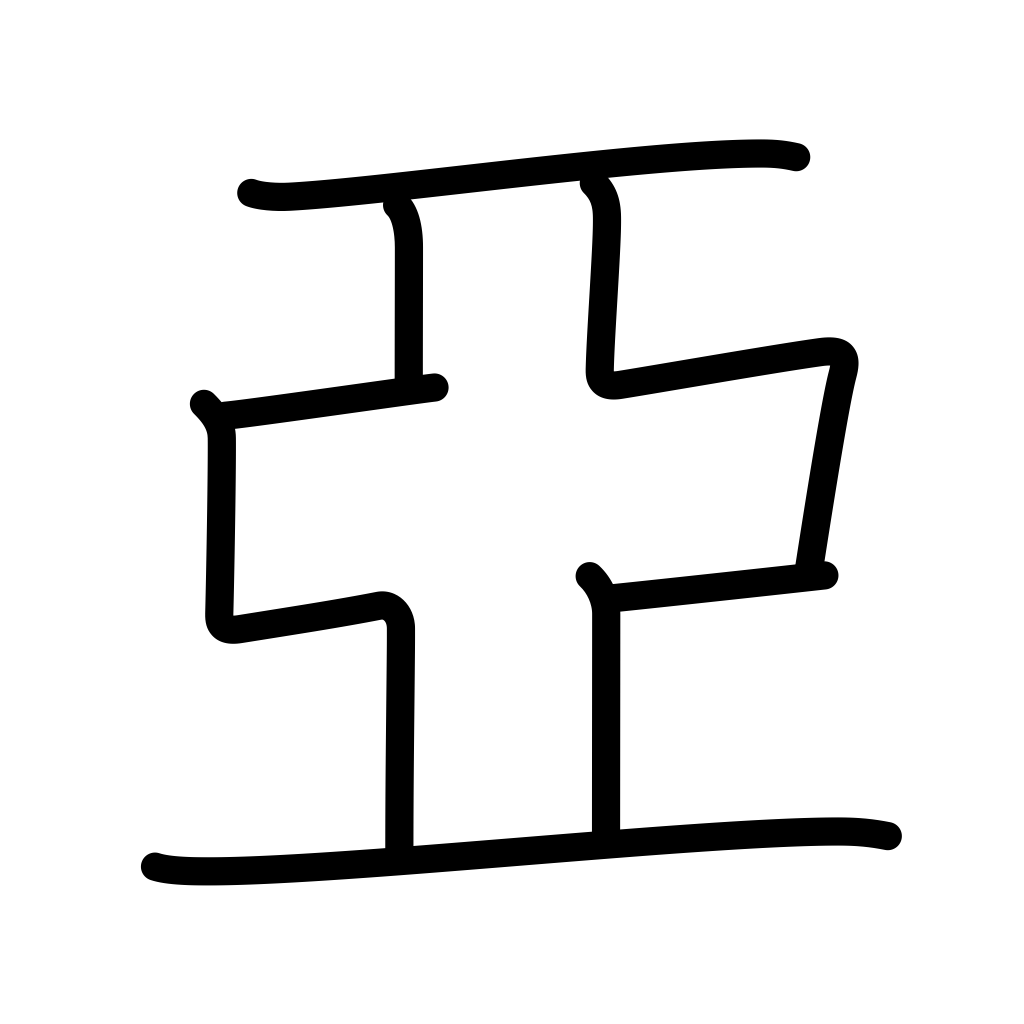
Meaning: rank, follow